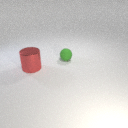
large red metal cylinder to the left of small green rubber sphere